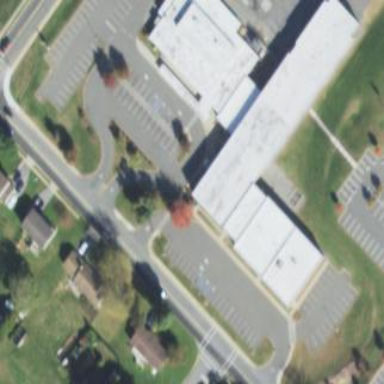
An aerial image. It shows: School building.